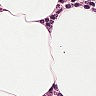
Metastatic tissue present: no